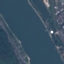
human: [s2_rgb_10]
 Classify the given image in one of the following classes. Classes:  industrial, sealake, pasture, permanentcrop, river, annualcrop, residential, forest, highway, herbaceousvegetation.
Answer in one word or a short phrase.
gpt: River